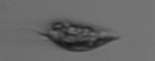
Label: Prorocentrum_triestinum